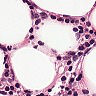
Metastatic tissue present: no